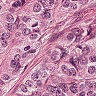
Metastatic tissue present: yes